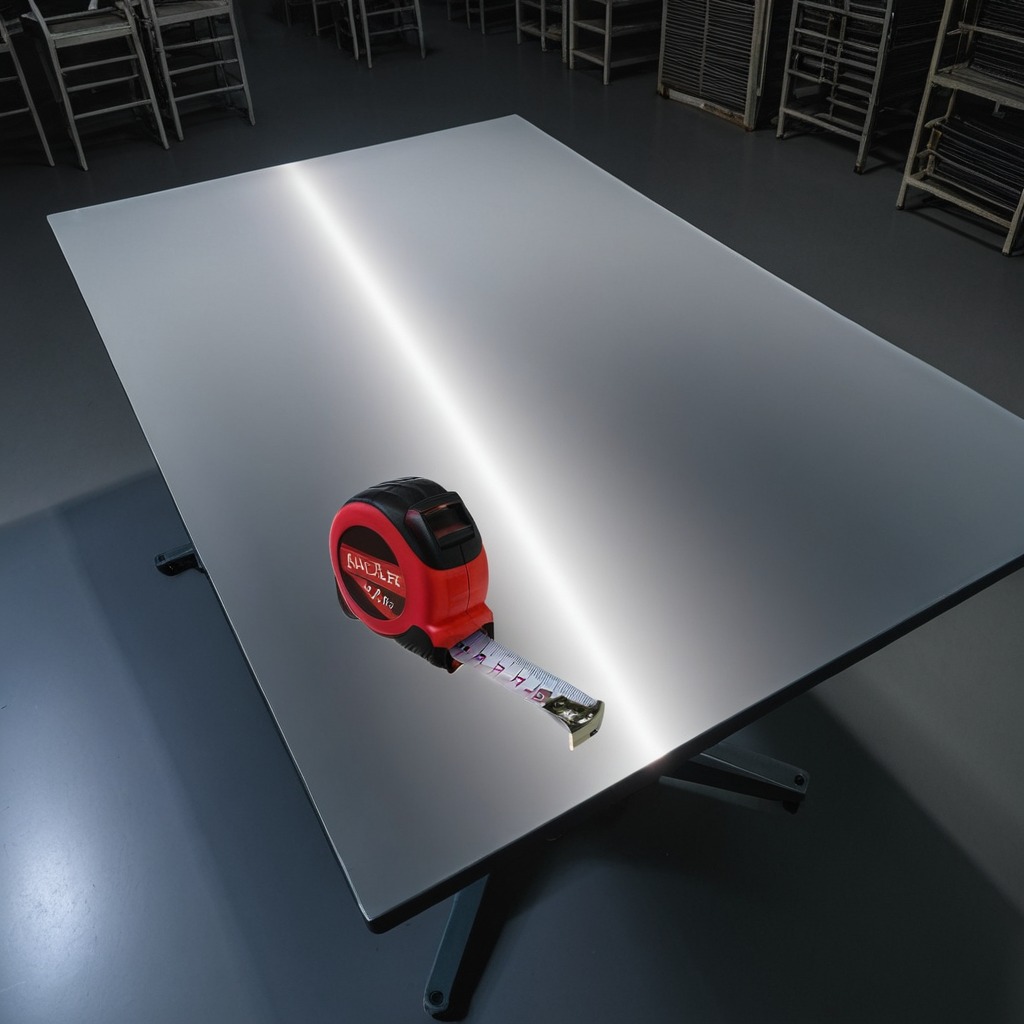
A measuring tape is lying on a clean empty table in a basement in the evening.